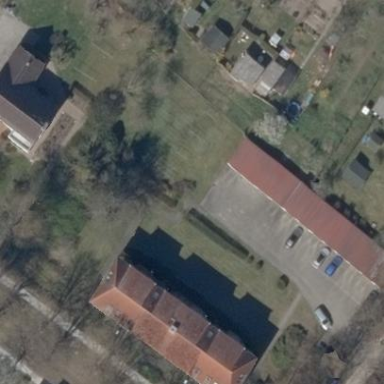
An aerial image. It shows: Group of garages.